Question: I am testing the speed of getting data from Dictionary VS list.
I've used this code to test :
'''
internal class Program
{
private static void Main(string[] args)
{
var stopwatch = new Stopwatch();
List<Grade> grades = Grade.GetData().ToList();
List<Student> students = Student.GetStudents().ToList();
stopwatch.Start();
foreach (Student student in students)
{
student.Grade = grades.Single(x => x.StudentId == student.Id).Value;
}
stopwatch.Stop();
Console.WriteLine("Using list {0}", stopwatch.Elapsed);
stopwatch.Reset();
students = Student.GetStudents().ToList();
stopwatch.Start();
Dictionary<Guid, string> dic = Grade.GetData().ToDictionary(x => x.StudentId, x => x.Value);
foreach (Student student in students)
{
student.Grade = dic[student.Id];
}
stopwatch.Stop();
Console.WriteLine("Using dictionary {0}", stopwatch.Elapsed);
Console.ReadKey();
}
}
public class GuidHelper
{
public static List<Guid> ListOfIds=new List<Guid>();
static GuidHelper()
{
for (int i = 0; i < 10000; i++)
{
ListOfIds.Add(Guid.NewGuid());
}
}
}
public class Grade
{
public Guid StudentId { get; set; }
public string Value { get; set; }
public static IEnumerable<Grade> GetData()
{
for (int i = 0; i < 10000; i++)
{
yield return new Grade
{
StudentId = GuidHelper.ListOfIds[i], Value = "Value " + i
};
}
}
}
public class Student
{
public Guid Id { get; set; }
public string Name { get; set; }
public string Grade { get; set; }
public static IEnumerable<Student> GetStudents()
{
for (int i = 0; i < 10000; i++)
{
yield return new Student
{
Id = GuidHelper.ListOfIds[i],
Name = "Name " + i
};
}
}
}
'''
There is list of students and grades in memory they have StudentId in common.
In first way I tried to find Grade of a student using LINQ on a list that takes near 7 seconds on my machine and in another way first I converted List into dictionary then finding grades of student from dictionary using key that takes less than a second .

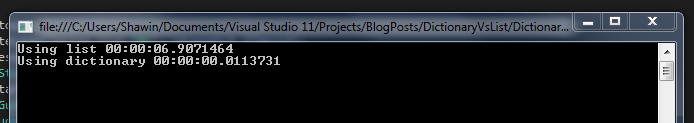
Answer: When you do this:
'student.Grade = grades.Single(x => x.StudentId == student.Id).Value;'
As written it has to enumerate the entire 'List' until it finds the entry in the List that has the correct studentId (does entry 0 match the lambda? No... Does entry 1 match the lambda? No... etc etc). This is O(n). Since you do it once for every student, it is O(n^2).
However when you do this:
'student.Grade = dic[student.Id];'
If you want to find a certain element by key in a dictionary, it can instantly jump to where it is in the dictionary - this is O(1). O(n) for doing it for every student. (If you want to know how this is done - Dictionary runs a mathematical operation on the key, which turns it into a value that is a place inside the dictionary, which is the same place it put it when it was inserted)
So, dictionary is faster because you used a better algorithm.